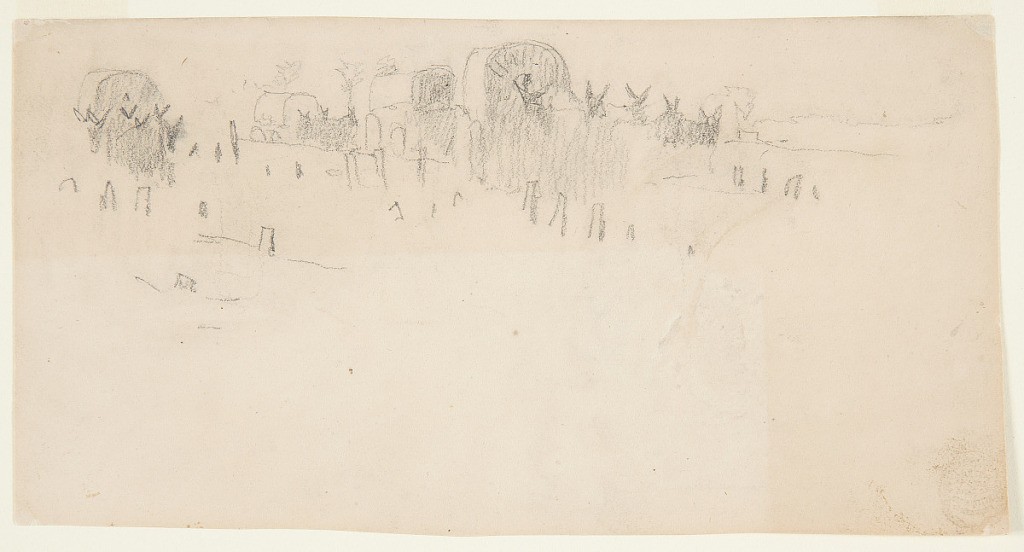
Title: Army Wagon Train
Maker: Winslow Homer, American, 1836–1910
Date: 1864
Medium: Graphite on paper
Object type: Drawing
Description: Recto:  Horizontal view of a train of army wagons drawn by mules.
Verso: Lower portion of two women wearing crinolines.